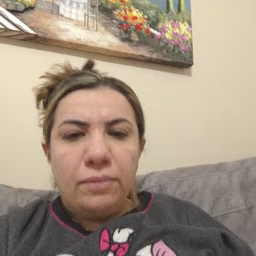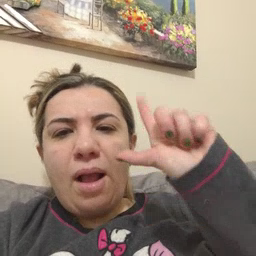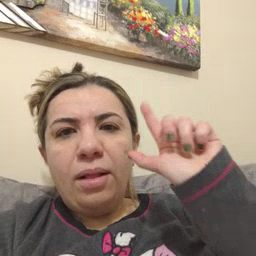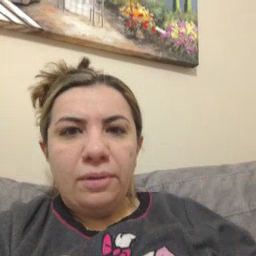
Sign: later